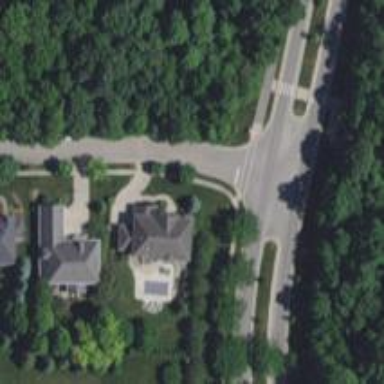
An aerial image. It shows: Residential road with asphalt surface and separate sidewalk.